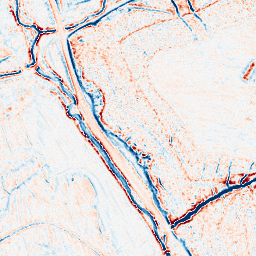
Category: edge_preserving
Decomposition family: bilateral
Decomposition parameters: d: 9
sigma_color: 75
sigma_space: 150
Upsampling method: regularized
Upsampling parameters: scale: 2
lambda_reg: 0.01
Upsampling scale: 2